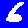
Digit: 6